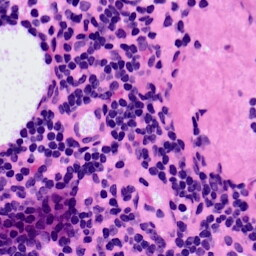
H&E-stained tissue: LymphNode